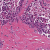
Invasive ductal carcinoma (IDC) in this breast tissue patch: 0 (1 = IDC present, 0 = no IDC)